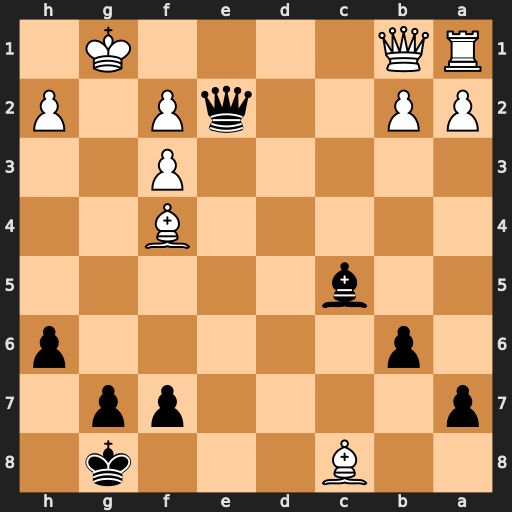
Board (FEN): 2B3k1/p4pp1/1p5p/2b5/5B2/5P2/PP2qP1P/RQ4K1
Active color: b
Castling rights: -
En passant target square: -
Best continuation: Qxf2+ Kh1 Qxf3#